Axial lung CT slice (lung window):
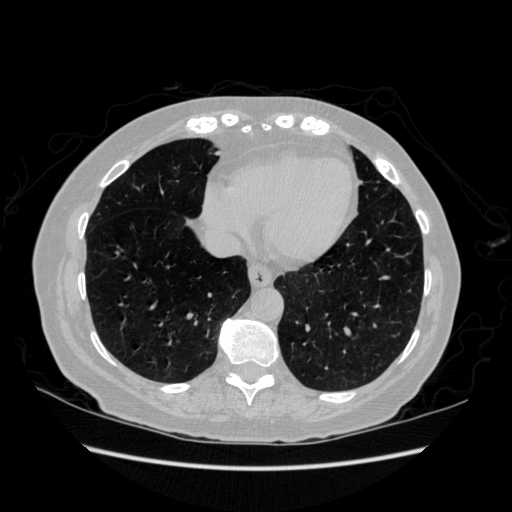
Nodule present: no